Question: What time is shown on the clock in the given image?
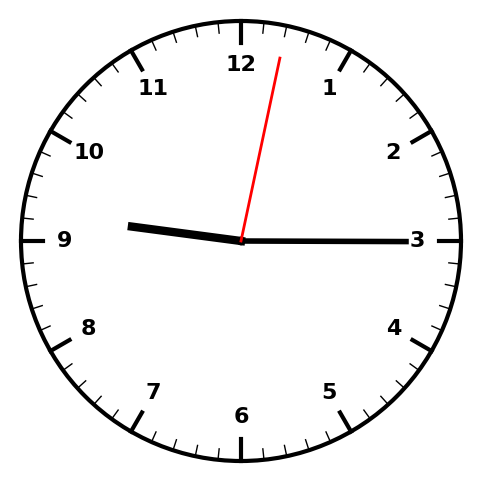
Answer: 09:15:02